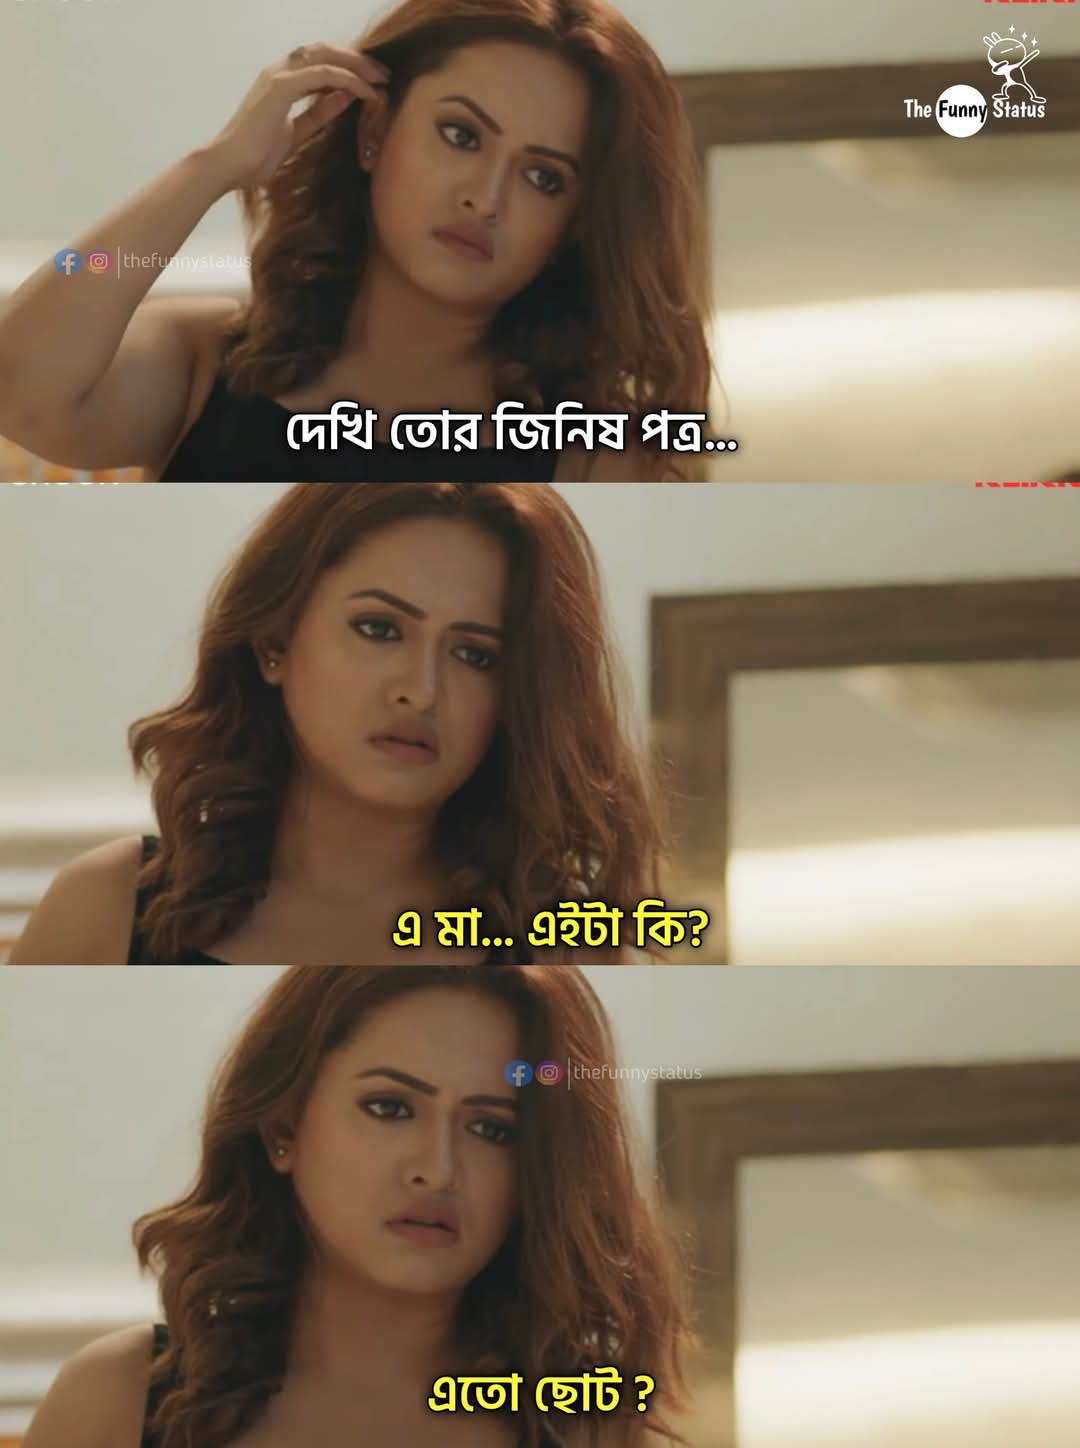
Text: দেখি তোর জিনিষ পত্র...
এ মা... এইটা কি?
এতো ছোট?
Label: Non Hate